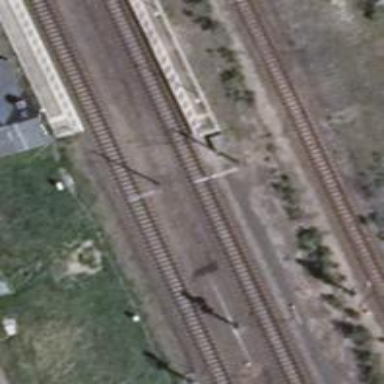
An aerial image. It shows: Railway signal.